Field crop: maize
Growth stage: 1
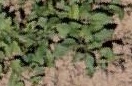
Species: convolvulus